Question: I've been struggling to make my website IE7 Compatible. I'm using this code is my 'head' tag to ensure that if the website is running on IE7 it should use jquery 1.7 instead of jquery 2.1.
'''
<!--[if IE 7]>
<script src="../../common/js/jquery-1.7.1.min.js" type="text/javascript"></script>
<![endif]-->
<!--[if lt IE 9]>
<script src="../../common/js/jquery-2.1.1.min.js"></script>
<![endif]-->
'''
But I'm still getting error like this :

Which means that the website is still using Jquery-2.1.1, but I'm testing it on IE7.
What's wrong with this code?
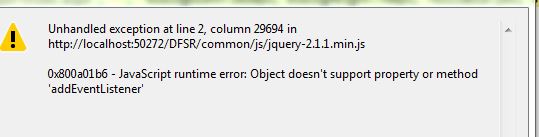
Answer: Your second one does it! So load it first!
'''
<!--[if lt IE 9]>
<script src="../../common/js/jquery-2.1.1.min.js"></script>
<![endif]-->
<!--[if IE 7]>
<script src="../../common/js/jquery-1.7.1.min.js" type="text/javascript"></script>
<![endif]-->
'''
Or make the '2.1.1', greater than IE 7!
'''
<!--[if gt IE 7]>
<script src="../../common/js/jquery-2.1.1.min.js"></script>
<![endif]-->
'''